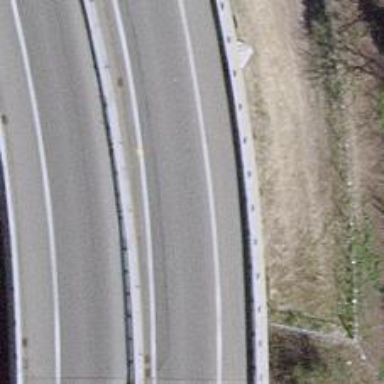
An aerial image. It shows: Bridge over motorway_link.